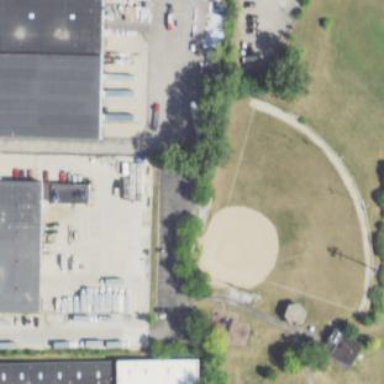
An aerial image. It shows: Baseball pitch for leisure and sports activities.